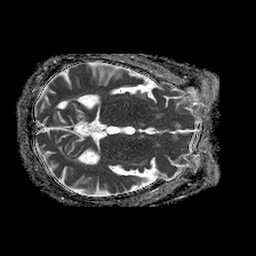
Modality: ADC
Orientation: axial
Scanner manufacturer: philips
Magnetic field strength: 1.5 T
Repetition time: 4.6 s
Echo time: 0.09258 s